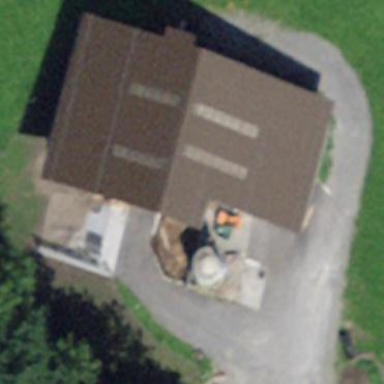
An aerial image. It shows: Barn.